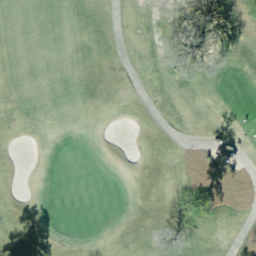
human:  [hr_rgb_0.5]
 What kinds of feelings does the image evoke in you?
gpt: golf course